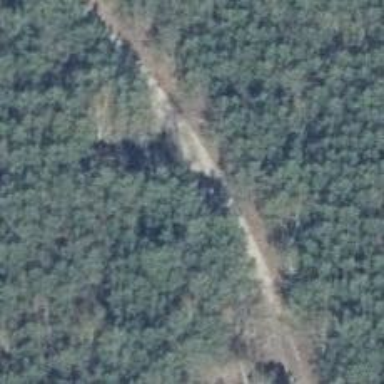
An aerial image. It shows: Sandy track with grade 4 tracktype.